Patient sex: M
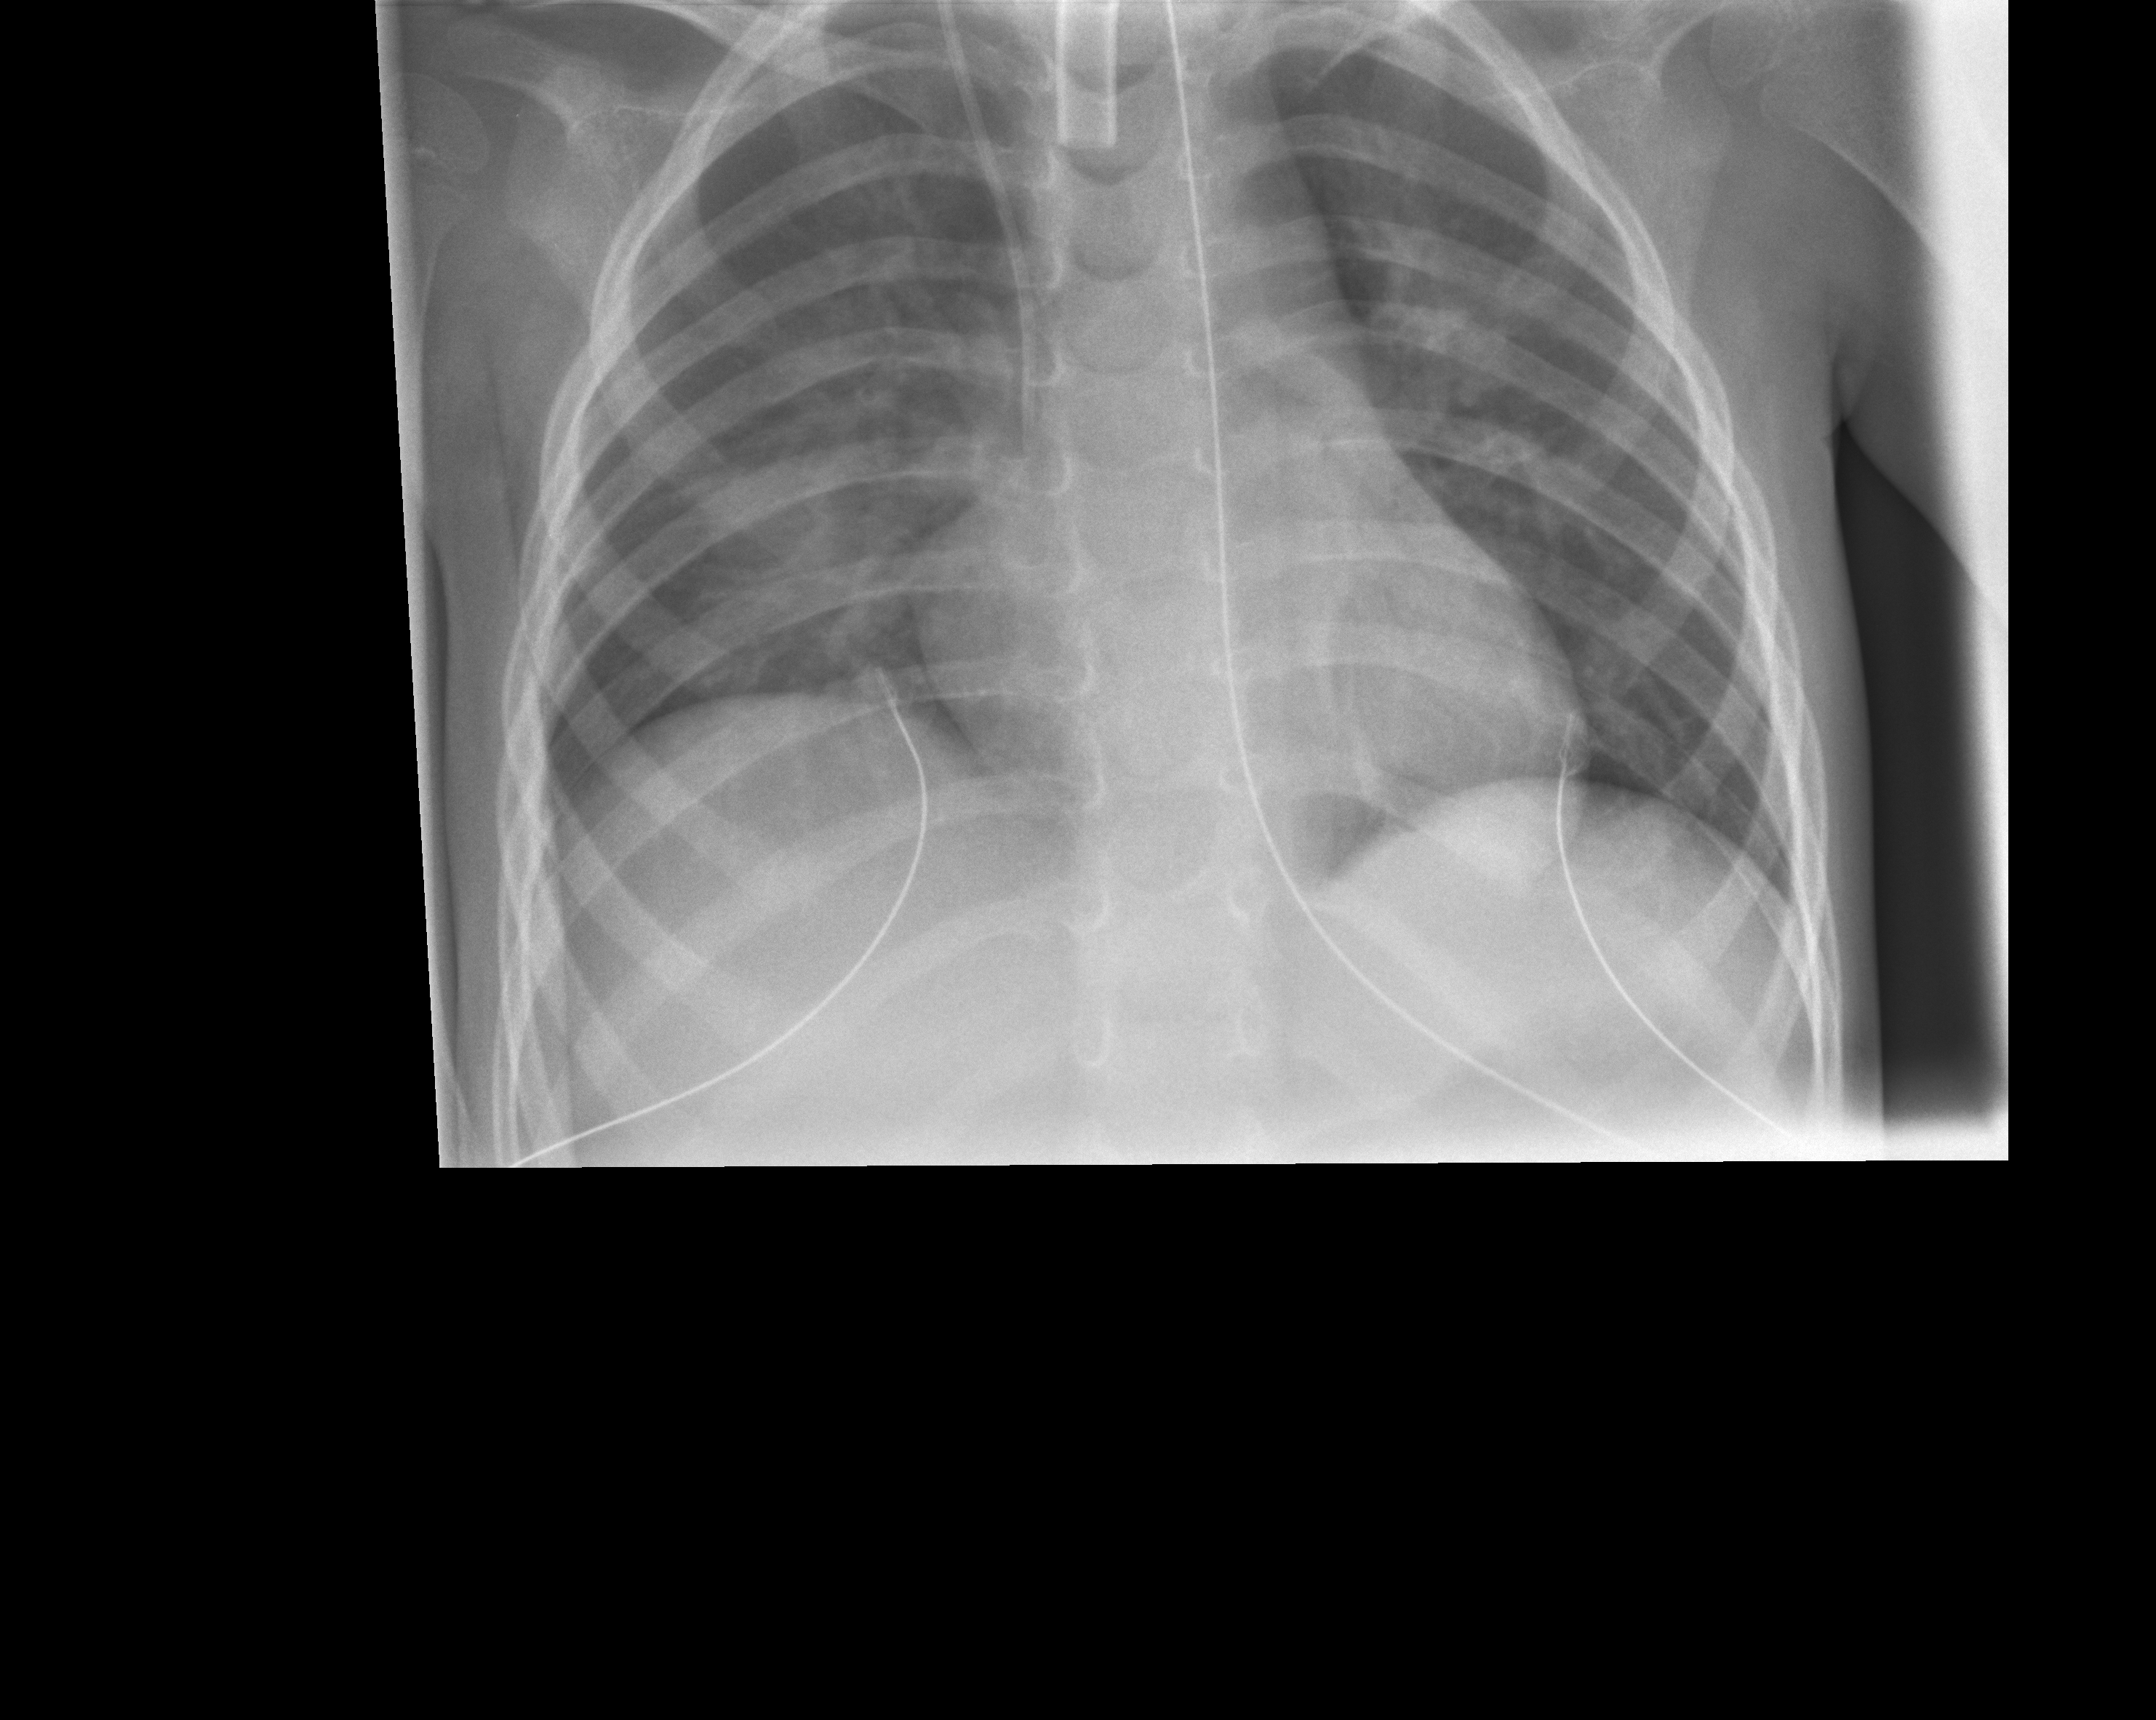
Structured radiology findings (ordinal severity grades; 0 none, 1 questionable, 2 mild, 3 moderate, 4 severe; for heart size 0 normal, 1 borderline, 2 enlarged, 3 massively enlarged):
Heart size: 0
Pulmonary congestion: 0
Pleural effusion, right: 0
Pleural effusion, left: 0
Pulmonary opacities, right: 2
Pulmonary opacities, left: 0
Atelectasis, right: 2
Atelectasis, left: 0